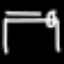
Label: bed